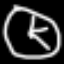
Label: clock